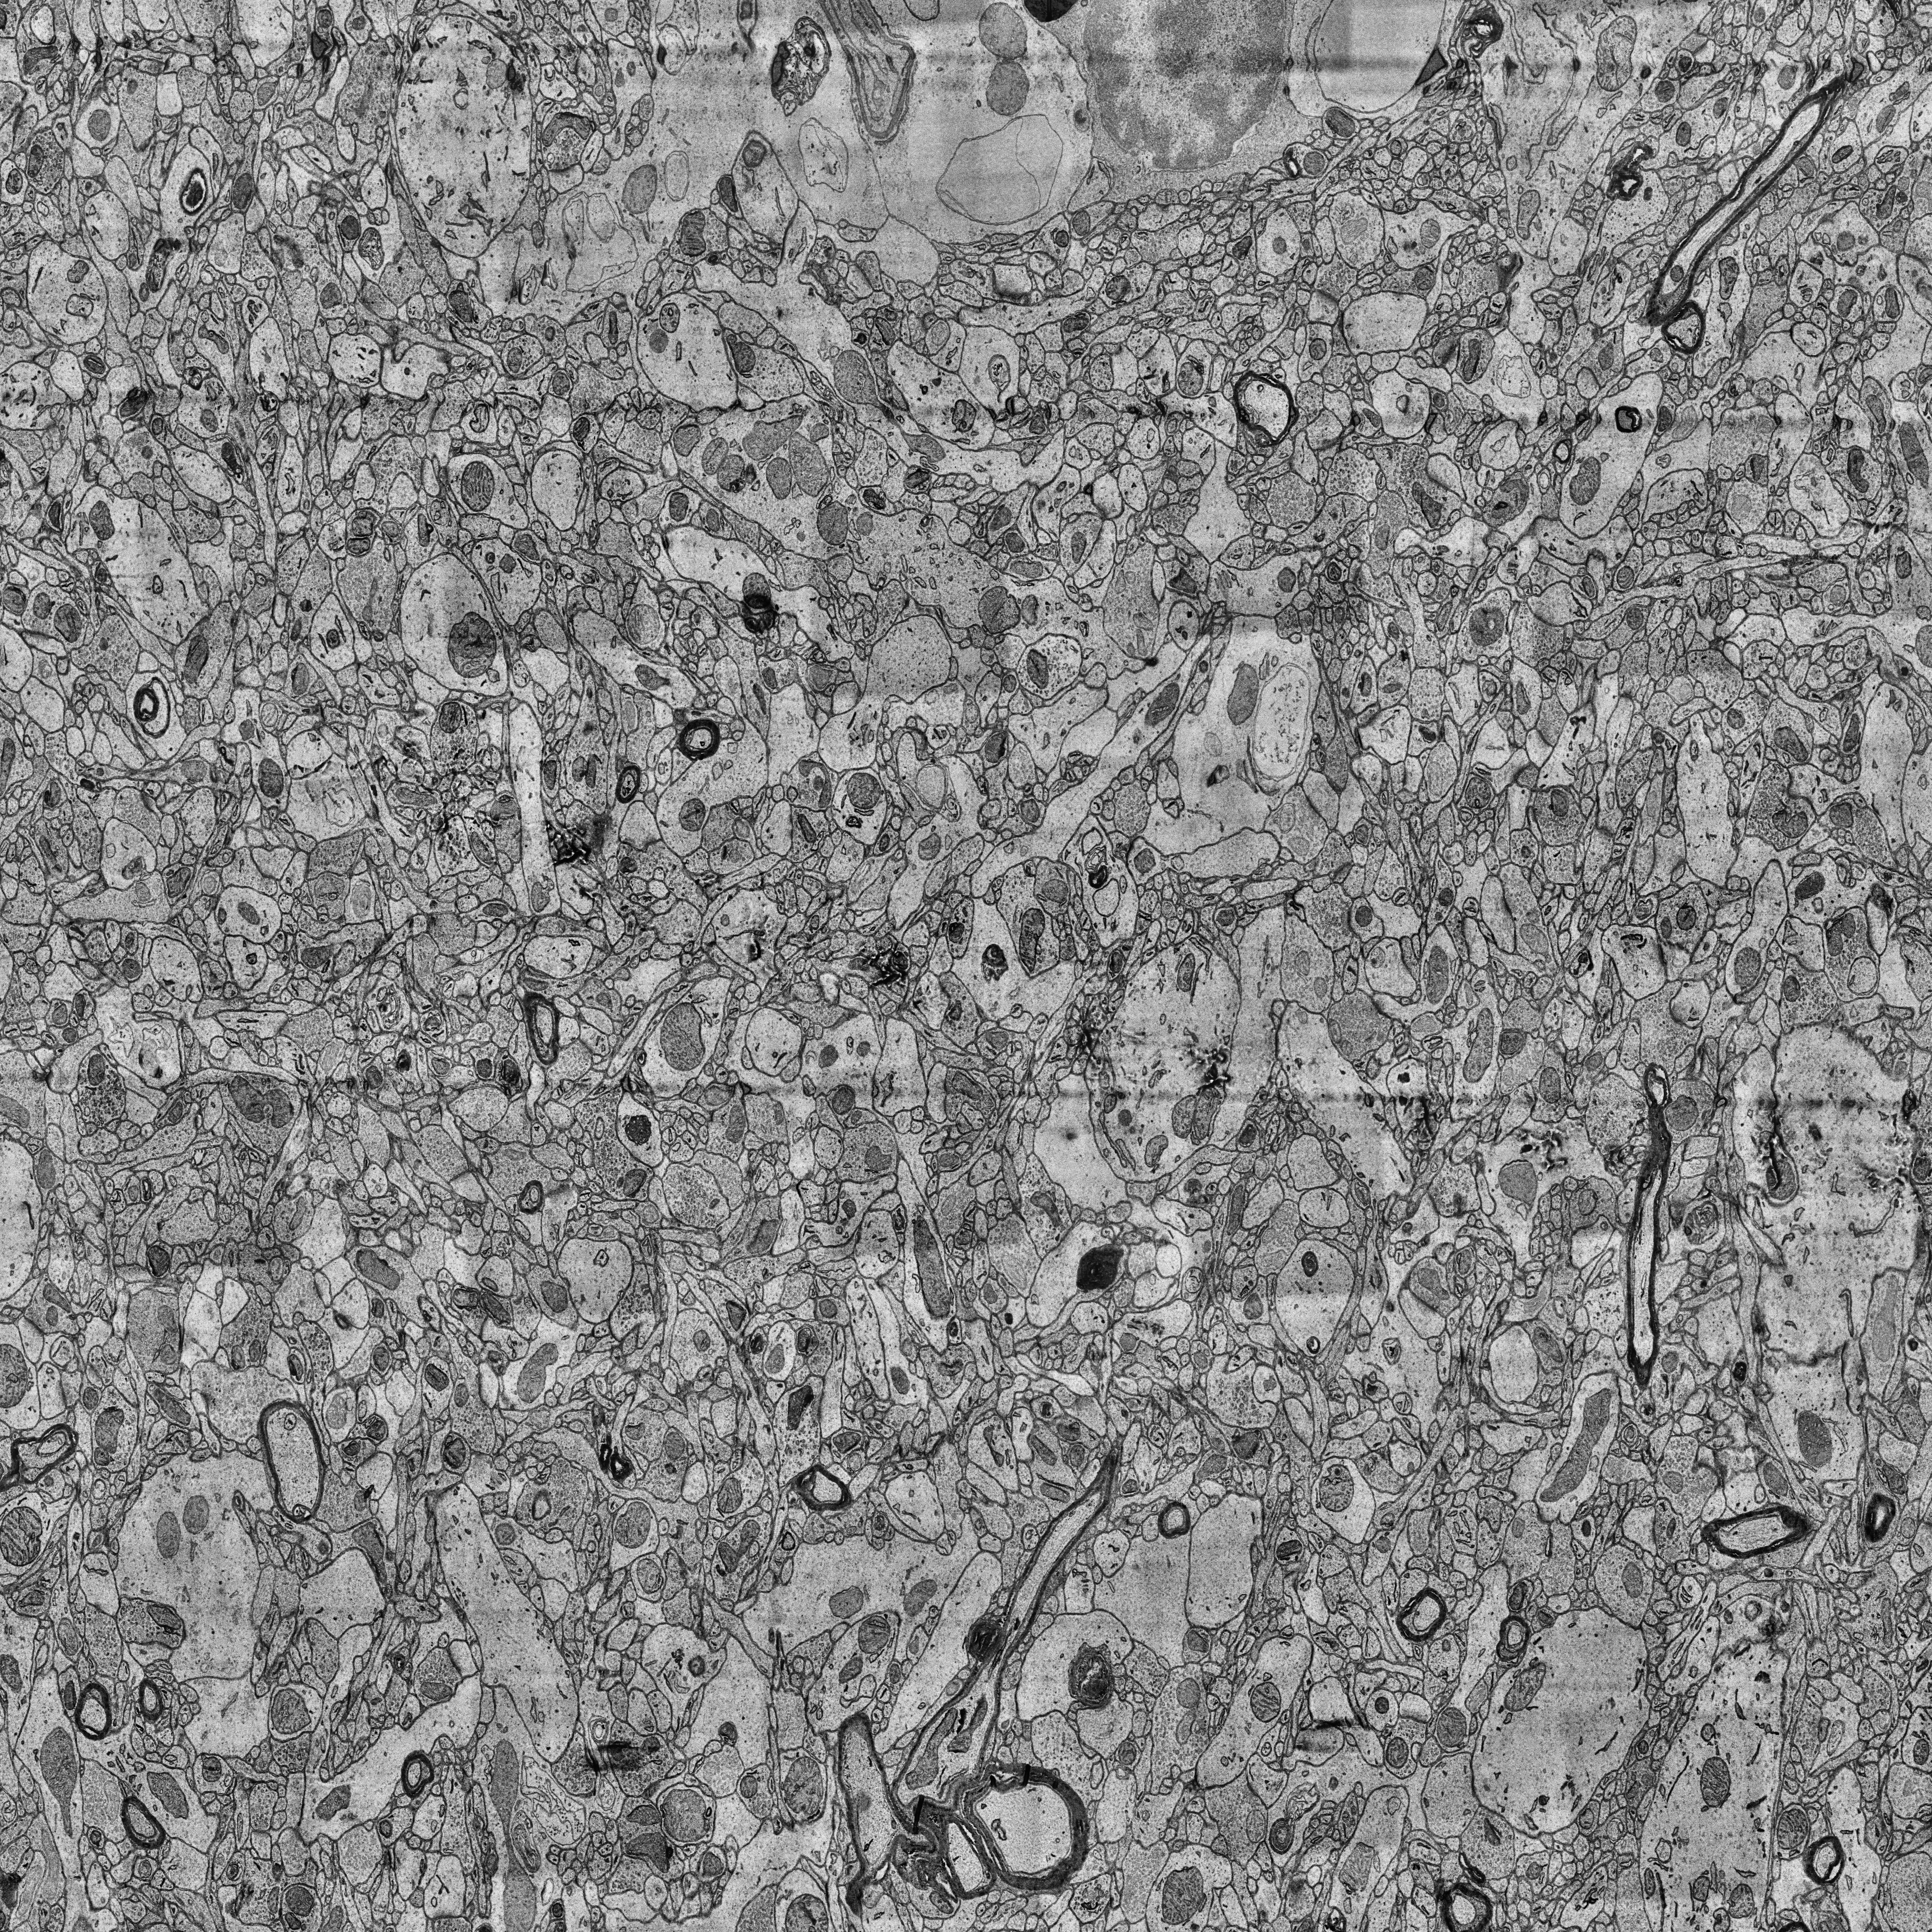
Electron microscopy slice of human cortex tissue
Slice depth (z): 143
Mitochondria instances in slice: 507